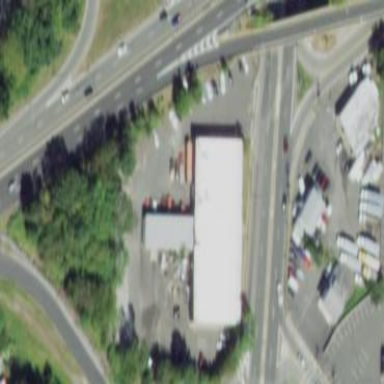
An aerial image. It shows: Industrial building housing car repair shop.